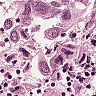
Metastatic tissue present: yes